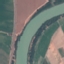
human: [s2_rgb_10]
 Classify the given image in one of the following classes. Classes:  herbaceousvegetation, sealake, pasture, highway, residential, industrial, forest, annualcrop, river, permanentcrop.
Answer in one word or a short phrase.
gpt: River